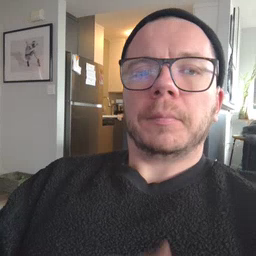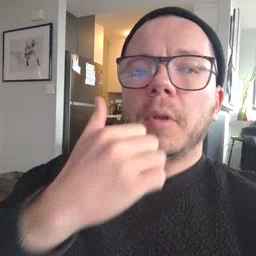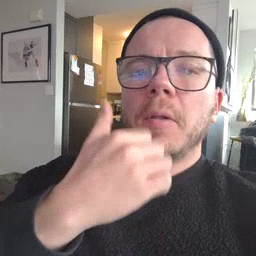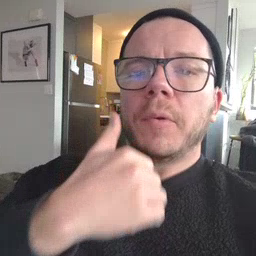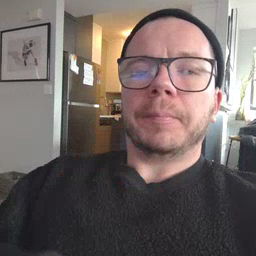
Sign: underwear